Question: I'm trying to build out a json object in javascript/jquery that compares . Here's what I have
html:
'''
<div class="field">
<div>size</div>
<div>large</div>
<div>medium</div>
<div>number</div>
</div>
'''
js:
'''
selectedObj = {
'fieldSize':false,
'sizeXSmall':false,
'sizeSmall':false,
'sizeMedium':false,
'sizeLarge':false,
'sizeXLarge':false,
'fieldName':false,
'fieldNum':false
};
if(jQuery('.field div:contains("size")')){selectedObj['fieldSize'] = true}
if(jQuery('.field div:contains("xs")')){selectedObj['sizeXSmall'] = true}
if(jQuery('.field div:contains("small")')){selectedObj['sizeSmall'] = true}
if(jQuery('.field div:contains("medium")')){selectedObj['sizeMedium'] = true}
if(jQuery('.field div:contains("large")')){selectedObj['sizeLarge'] = true}
if(jQuery('.field div:contains("xl")')){selectedObj['sizeXLarge'] = true}
if(jQuery('.field div:contains("name")')){selectedObj['fieldName'] = true}
if(jQuery('.field div:contains("number")')){selectedObj['fieldNum'] = true}
'''
So ideally I would end up with an object that looks like this:
'''
selectedObj = {
'fieldSize':true,
'sizeXSmall':false,
'sizeSmall':false,
'sizeMedium':true,
'sizeLarge':true,
'sizeXLarge':false,
'fieldName':false,
'fieldNum':true
};
'''
I instead end up with an object where everything is true. Here is an example:
'''
http://jsfiddle.net/vz600nd7/
'''
Also, when I console log it before an after it looks like this:

It looks like the 'preview' is giving the right info but the actual view is not.
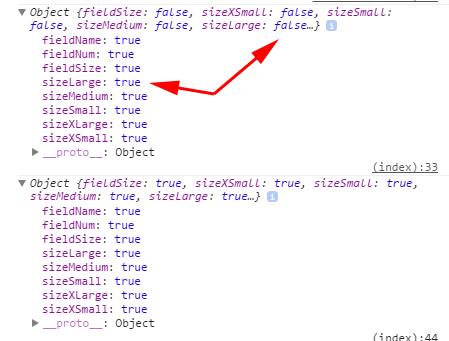
Answer: As I said in the comments, 'jQuery(selector)' will return a jQuery object which will always be a truthy value. So your if condition will get executed every time.
I will try something like'''
var log = (function() {
var $log = $('#log');
return function(msg) {
$('<p/>', {
text: msg
}).appendTo($log)
}
})();
var map = {
'fieldSize': 'size',
'sizeXSmall': 'xs',
'sizeSmall': 'small',
'sizeMedium': 'medium',
'sizeLarge': 'large',
'sizeXLarge': 'xl',
'fieldName': 'name',
'fieldNum': 'number'
};
selectedObj = {
'fieldSize': false,
'sizeXSmall': false,
'sizeSmall': false,
'sizeMedium': false,
'sizeLarge': false,
'sizeXLarge': false,
'fieldName': false,
'fieldNum': false
};
var $els = jQuery('.field div');
$.each(map, function(key, value) {
selectedObj[key] = $els.is(':contains("' + value + '")')
});
log('After: ' + JSON.stringify(selectedObj))
'''
'''
<script src="https://ajax.googleapis.com/ajax/libs/jquery/1.11.1/jquery.min.js"></script>
<div class="field">
<div>size</div>
<div>large</div>
<div>medium</div>
<div>number</div>
</div>
<div id="log"></div>
'''